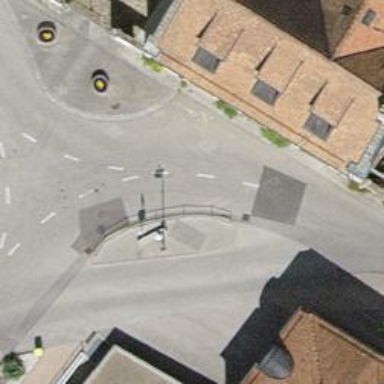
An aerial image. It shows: Bus stop with platform for public transport.